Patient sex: M
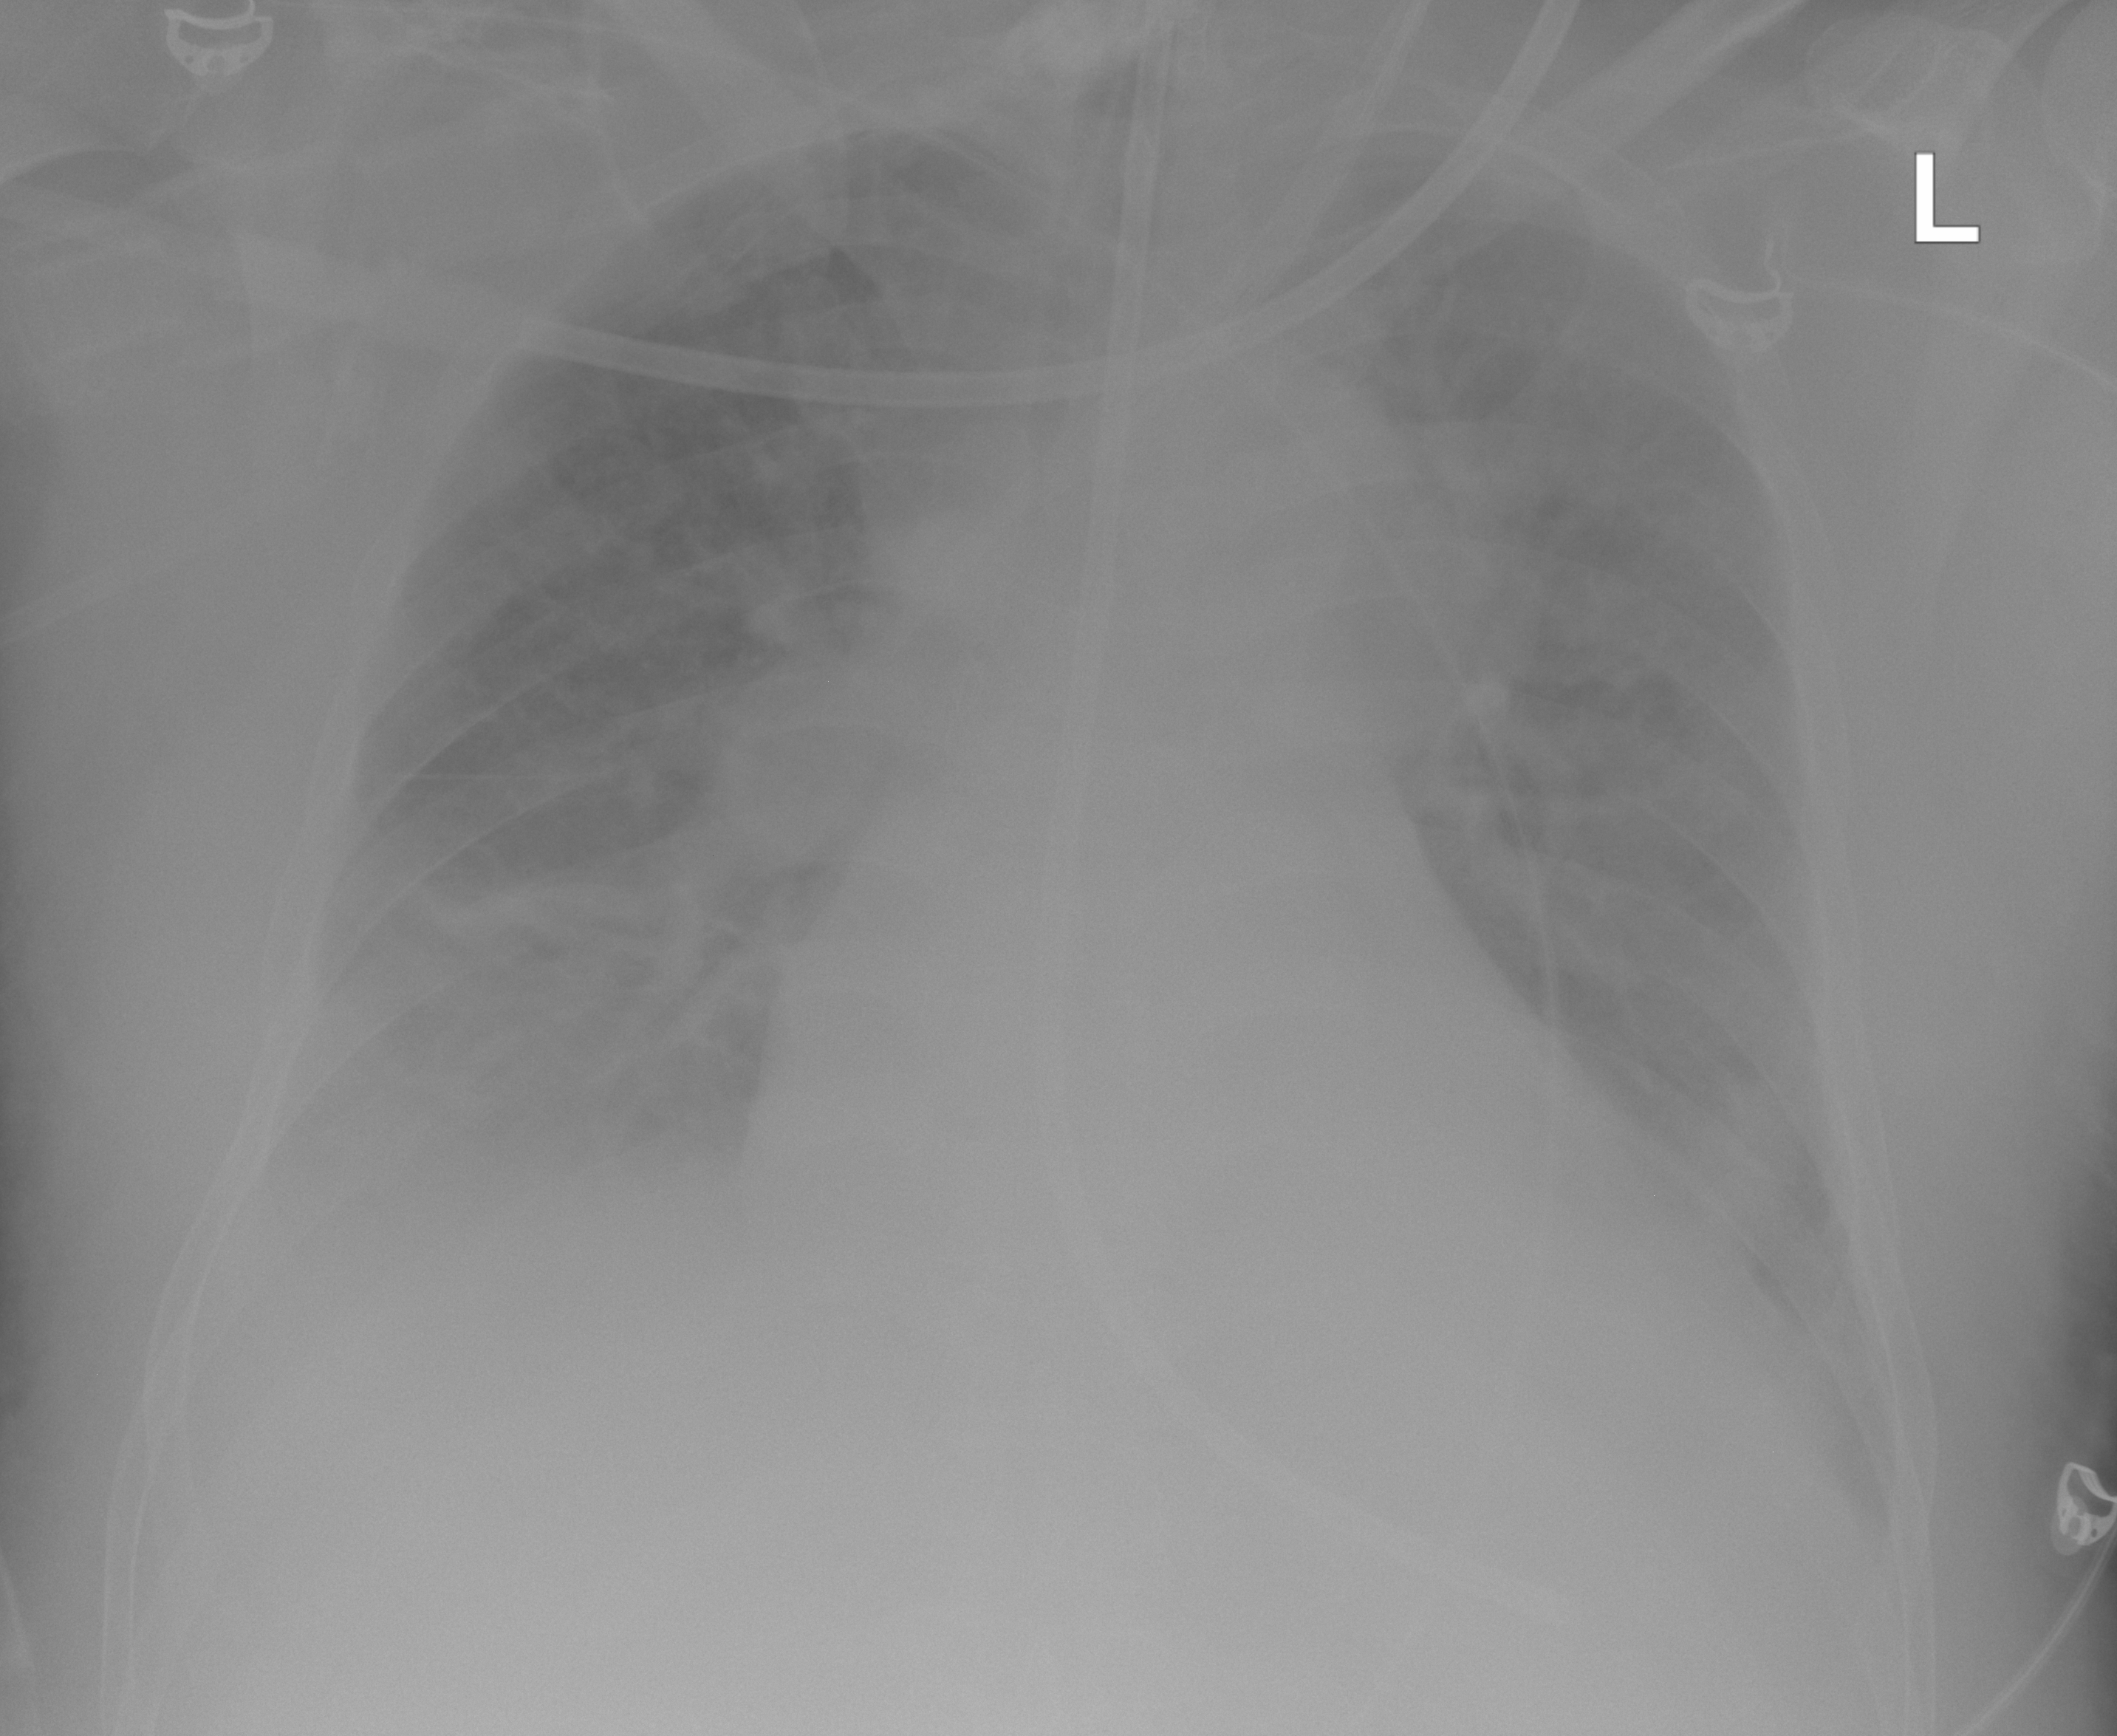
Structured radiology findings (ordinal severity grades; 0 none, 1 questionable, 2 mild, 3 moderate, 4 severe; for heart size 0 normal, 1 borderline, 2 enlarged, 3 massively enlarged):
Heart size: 0
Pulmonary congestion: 2
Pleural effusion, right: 2
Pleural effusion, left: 1
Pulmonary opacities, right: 1
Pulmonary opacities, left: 1
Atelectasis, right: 2
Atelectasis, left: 2